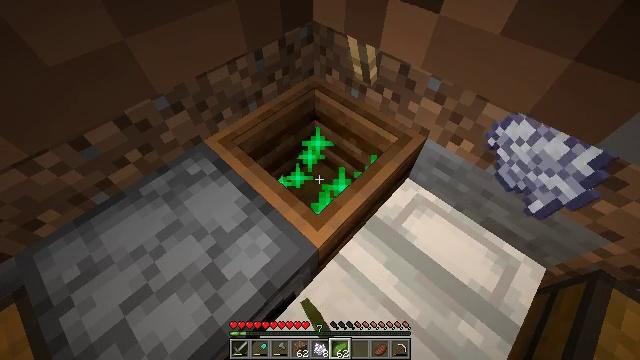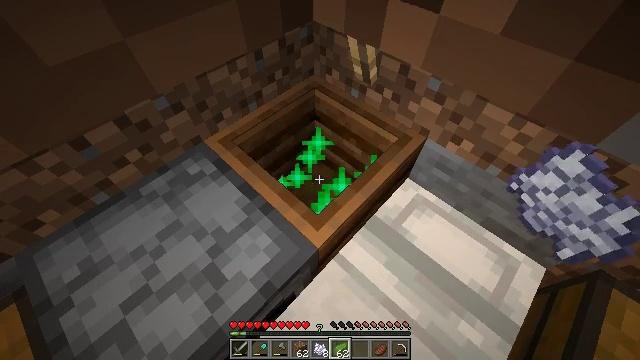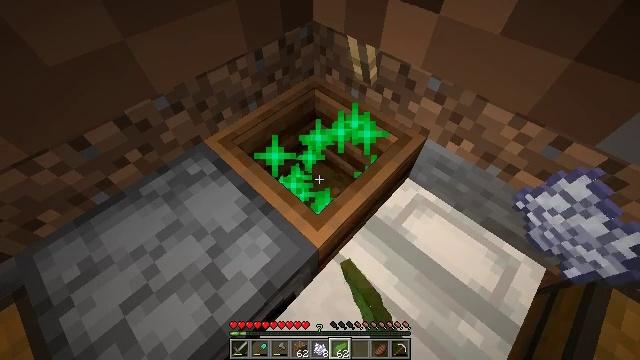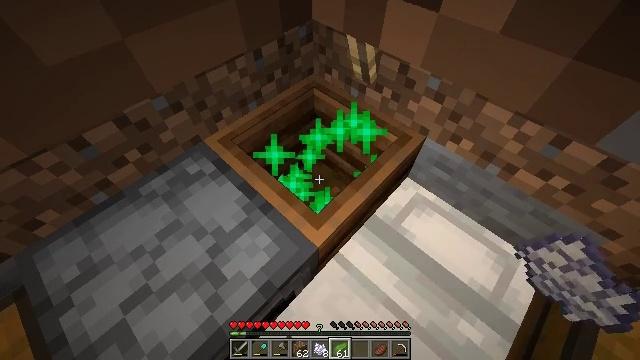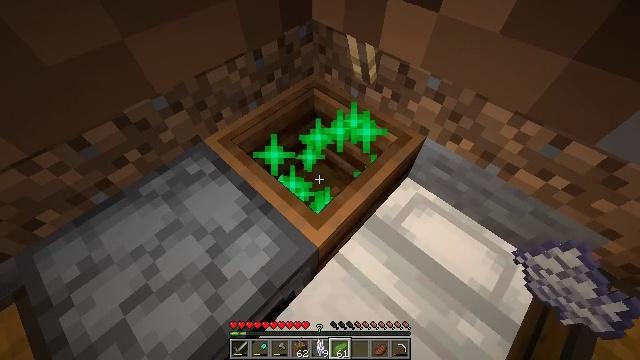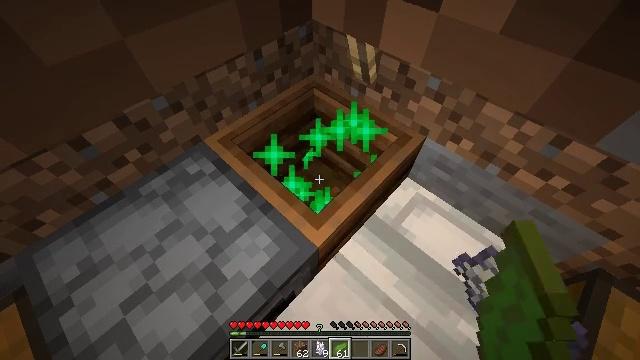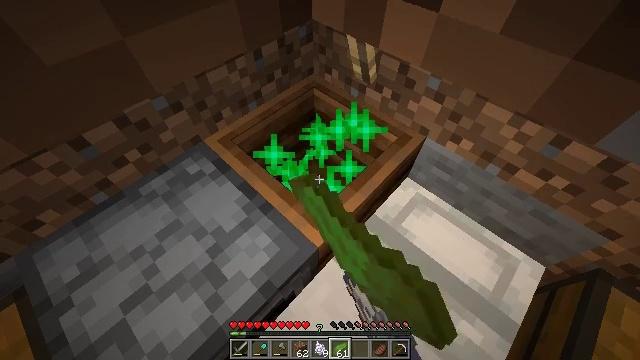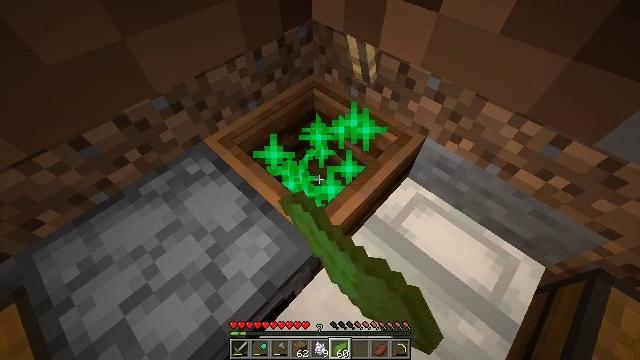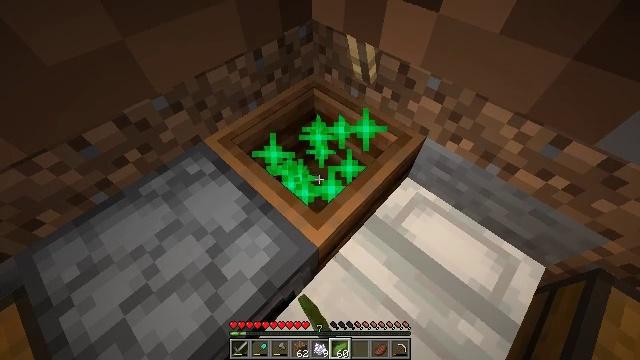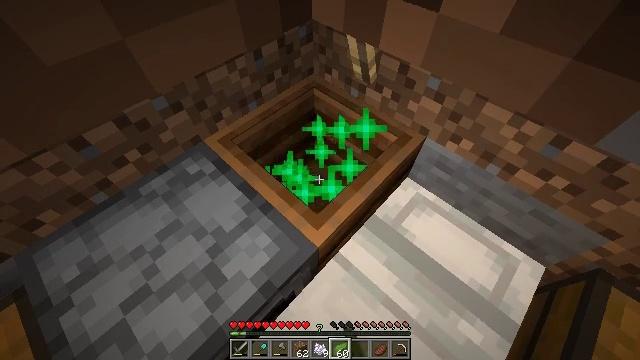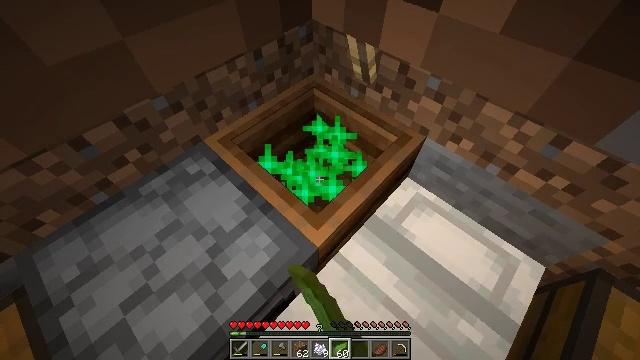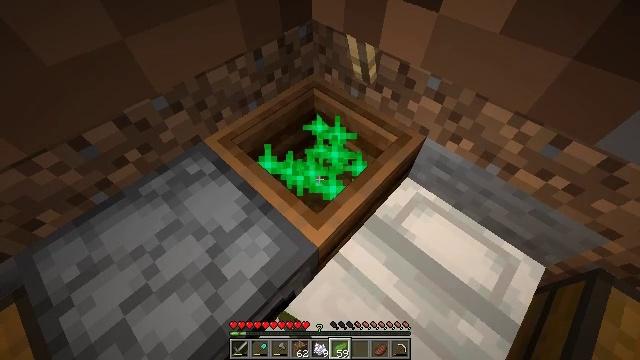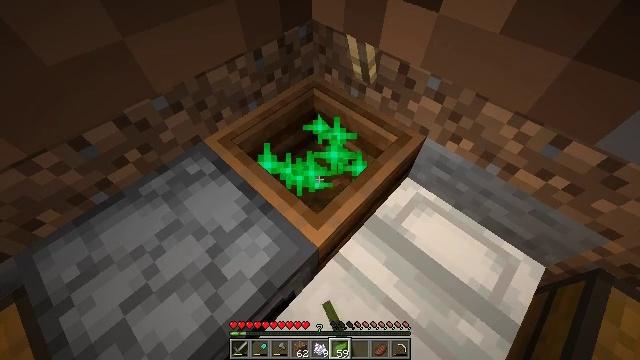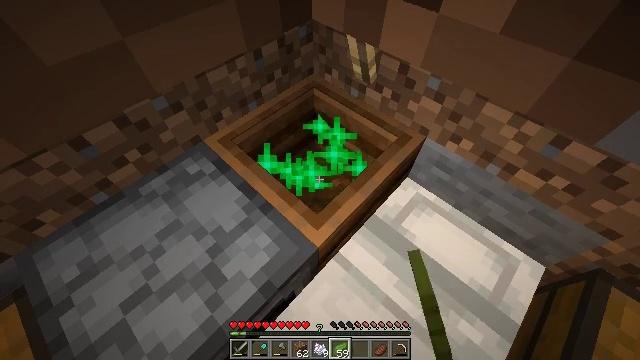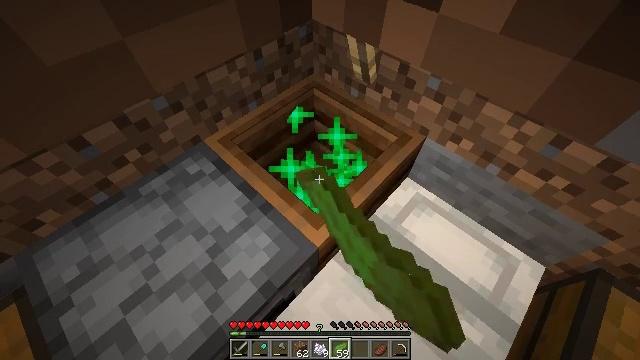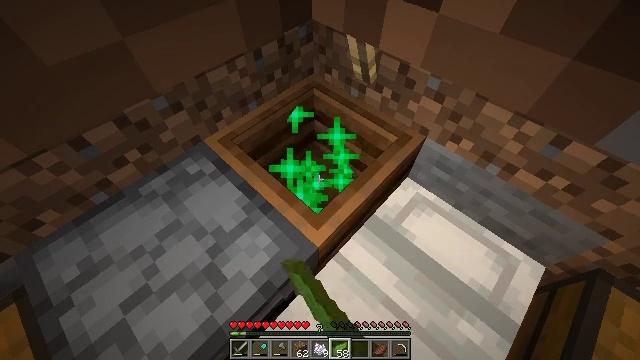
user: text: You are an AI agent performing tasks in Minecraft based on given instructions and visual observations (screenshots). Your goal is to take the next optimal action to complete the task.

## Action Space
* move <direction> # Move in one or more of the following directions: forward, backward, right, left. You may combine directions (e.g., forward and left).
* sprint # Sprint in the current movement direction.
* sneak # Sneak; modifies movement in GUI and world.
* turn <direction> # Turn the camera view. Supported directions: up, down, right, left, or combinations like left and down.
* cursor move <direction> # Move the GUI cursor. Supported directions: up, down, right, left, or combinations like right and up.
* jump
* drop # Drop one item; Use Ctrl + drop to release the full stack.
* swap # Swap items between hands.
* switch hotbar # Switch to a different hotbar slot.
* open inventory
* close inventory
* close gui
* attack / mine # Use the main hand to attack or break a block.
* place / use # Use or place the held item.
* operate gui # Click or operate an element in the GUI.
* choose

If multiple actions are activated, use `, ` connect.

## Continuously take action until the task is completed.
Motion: motion action
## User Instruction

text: Get materials to craft white dye.
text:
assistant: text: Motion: use / place
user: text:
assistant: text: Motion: use / place
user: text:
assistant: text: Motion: use / place
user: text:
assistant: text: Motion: use / place
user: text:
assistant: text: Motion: use / place
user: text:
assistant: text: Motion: use / place
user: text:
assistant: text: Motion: use / place
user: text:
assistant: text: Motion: use / place
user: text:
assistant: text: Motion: use / place
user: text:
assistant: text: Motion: use / place
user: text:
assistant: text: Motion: use / place
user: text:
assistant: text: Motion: use / place
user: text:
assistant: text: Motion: use / place
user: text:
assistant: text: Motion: use / place
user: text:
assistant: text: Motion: use / place
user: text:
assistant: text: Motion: use / place
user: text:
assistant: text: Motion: use / place
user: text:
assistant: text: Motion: use / place
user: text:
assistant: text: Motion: use / place
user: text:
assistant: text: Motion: use / place
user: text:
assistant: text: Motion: use / place
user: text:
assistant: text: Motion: use / place
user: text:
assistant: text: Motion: use / place
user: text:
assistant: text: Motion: use / place
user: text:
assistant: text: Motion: use / place
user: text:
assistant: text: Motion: use / place
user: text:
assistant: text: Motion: use / place
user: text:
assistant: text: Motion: use / place
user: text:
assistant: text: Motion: use / place
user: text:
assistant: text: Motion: use / place